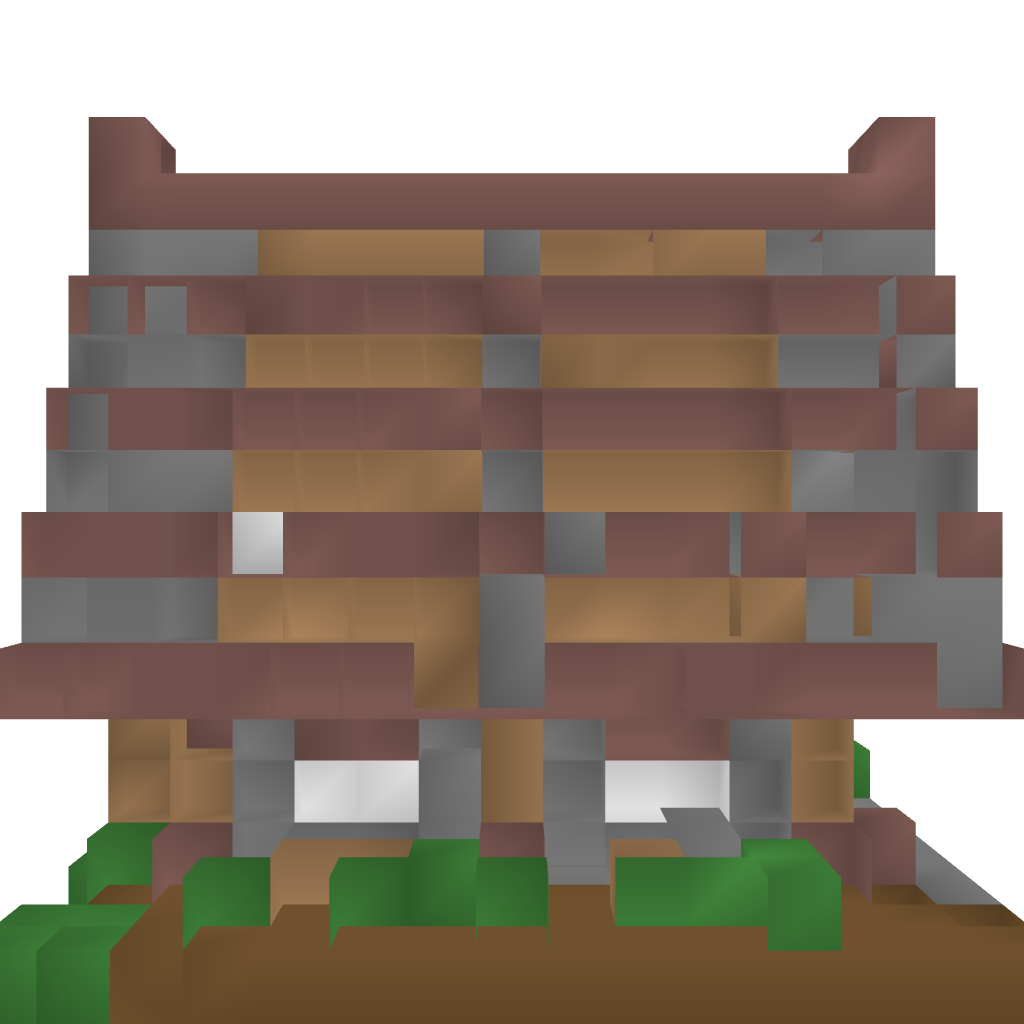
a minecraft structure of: My Little Survival Adventure bad low quality